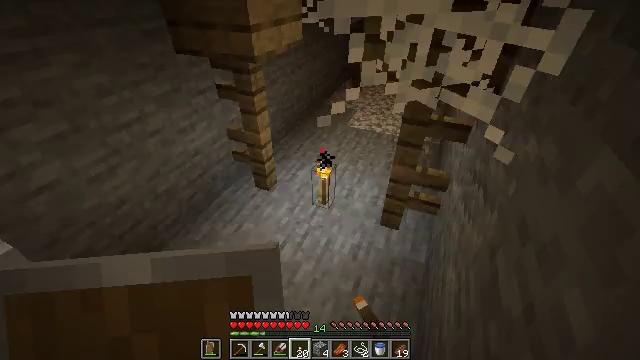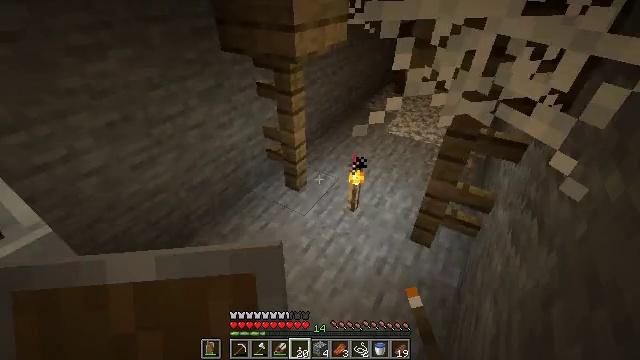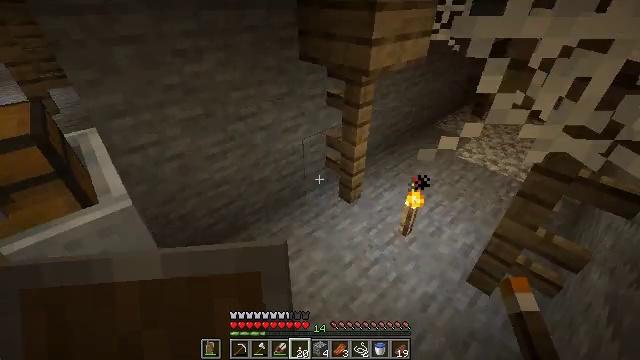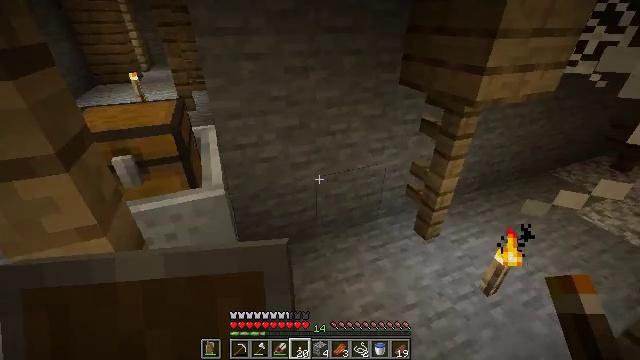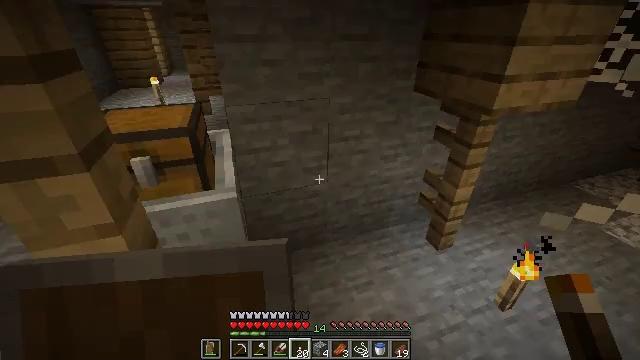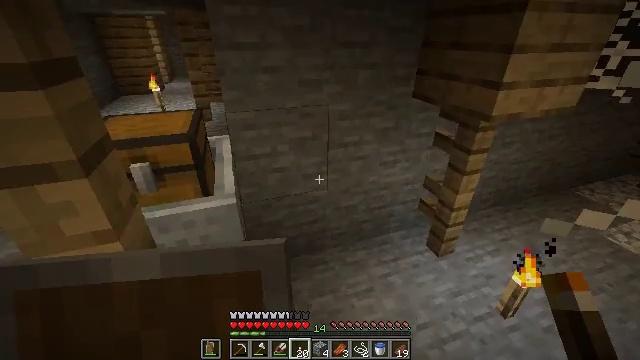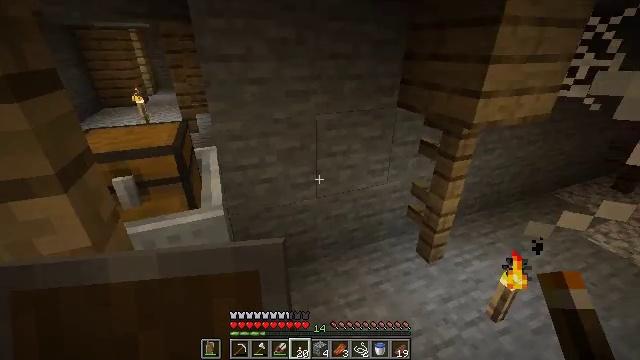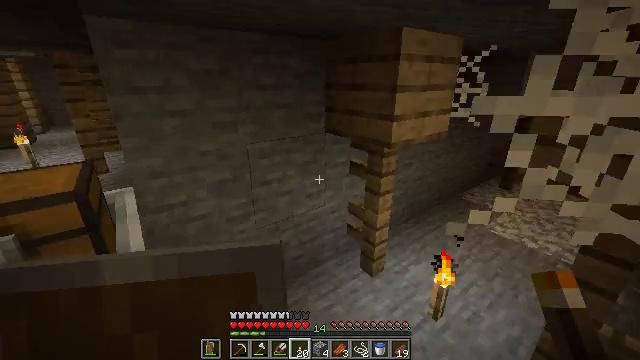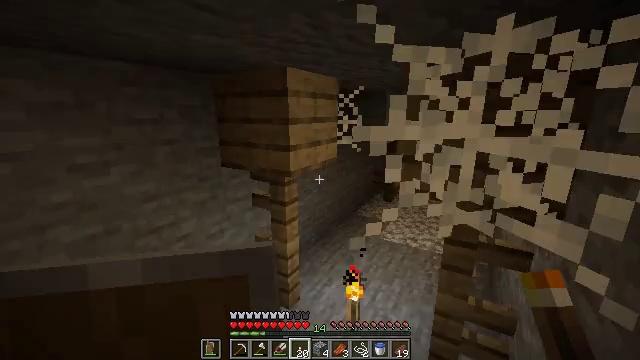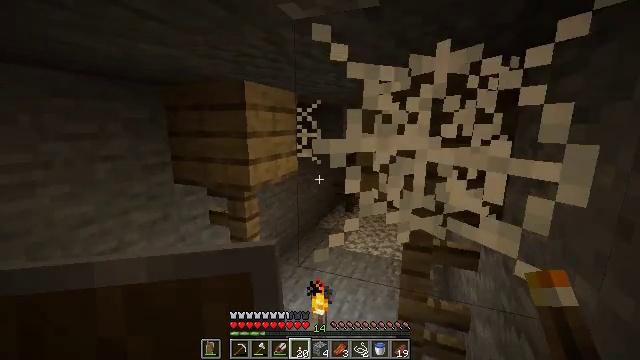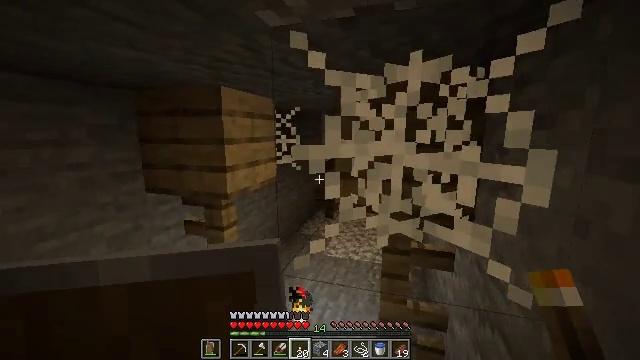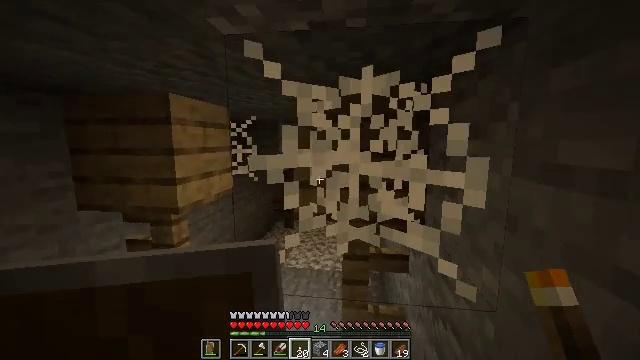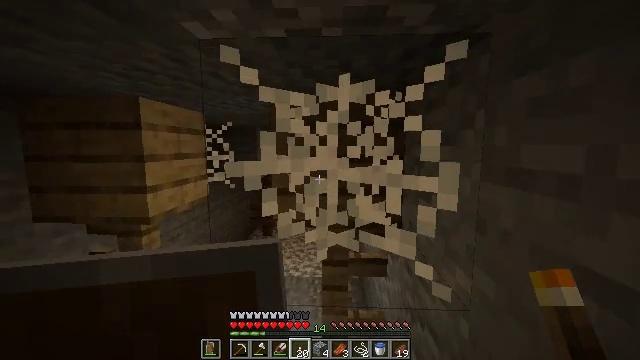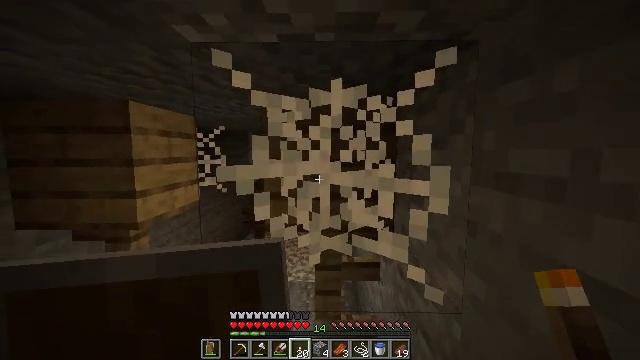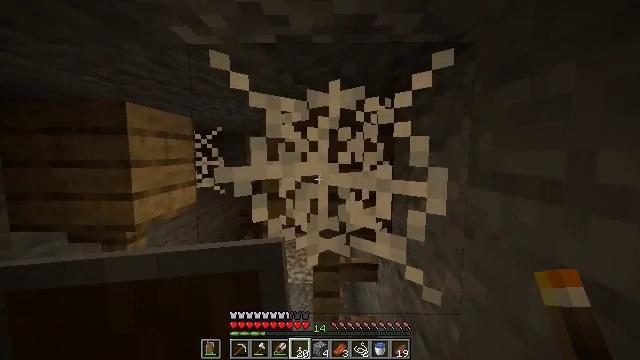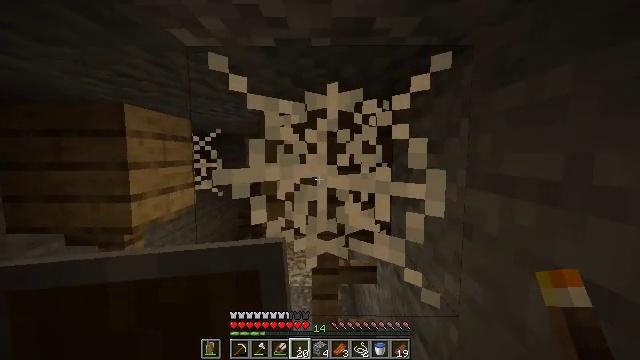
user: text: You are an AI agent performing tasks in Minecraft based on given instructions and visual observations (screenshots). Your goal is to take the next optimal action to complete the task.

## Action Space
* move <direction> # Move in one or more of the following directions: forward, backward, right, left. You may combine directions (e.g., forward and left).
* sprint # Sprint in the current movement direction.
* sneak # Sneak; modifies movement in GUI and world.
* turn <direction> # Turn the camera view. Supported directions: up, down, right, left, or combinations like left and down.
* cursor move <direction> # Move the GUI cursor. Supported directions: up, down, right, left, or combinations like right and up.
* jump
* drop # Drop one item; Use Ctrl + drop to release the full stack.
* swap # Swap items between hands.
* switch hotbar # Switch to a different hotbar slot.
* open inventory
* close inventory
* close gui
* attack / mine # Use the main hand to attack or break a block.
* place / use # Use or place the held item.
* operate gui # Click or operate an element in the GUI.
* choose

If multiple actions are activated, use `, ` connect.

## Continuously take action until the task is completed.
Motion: motion action
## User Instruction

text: Remove the cobweb to avoid getting stuck.
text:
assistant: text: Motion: turn left
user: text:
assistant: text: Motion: turn left and up
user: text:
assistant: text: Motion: turn left and up
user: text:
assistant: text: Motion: turn left and up
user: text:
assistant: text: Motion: turn up
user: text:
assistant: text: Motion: turn right and up
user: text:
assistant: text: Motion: turn right and up
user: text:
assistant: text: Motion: turn right and up
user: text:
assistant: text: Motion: turn right and up
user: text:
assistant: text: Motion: turn right and up
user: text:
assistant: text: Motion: turn right and up
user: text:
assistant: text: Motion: turn right and up
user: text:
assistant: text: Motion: turn right
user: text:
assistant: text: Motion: no_op
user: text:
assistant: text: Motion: no_op
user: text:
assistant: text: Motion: no_op
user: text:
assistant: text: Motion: no_op
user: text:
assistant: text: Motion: no_op
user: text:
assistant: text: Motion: turn left
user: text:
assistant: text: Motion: turn left
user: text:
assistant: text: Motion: turn left
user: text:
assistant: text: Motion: switch to hotbar 3
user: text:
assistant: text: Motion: turn right, switch to hotbar 3
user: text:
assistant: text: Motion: turn right
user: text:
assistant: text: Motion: turn right and down
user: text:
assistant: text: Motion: attack / mine
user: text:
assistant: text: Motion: turn right, attack / mine
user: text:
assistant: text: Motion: turn right, attack / mine
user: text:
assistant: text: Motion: attack / mine
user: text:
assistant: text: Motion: attack / mine